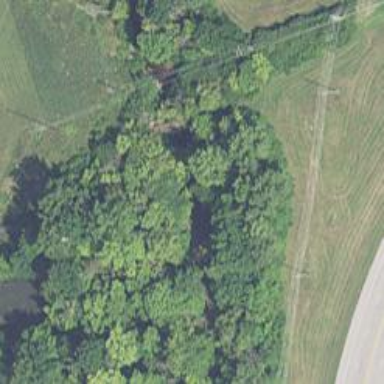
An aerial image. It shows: Abandoned railroad bridge.